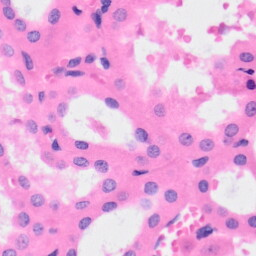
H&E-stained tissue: Kidney